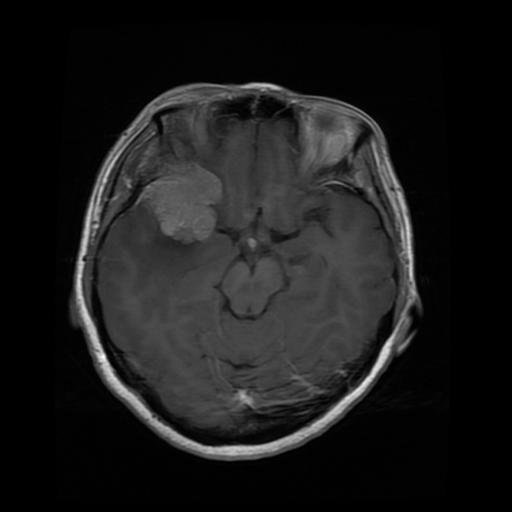
Label: meningioma